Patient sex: M
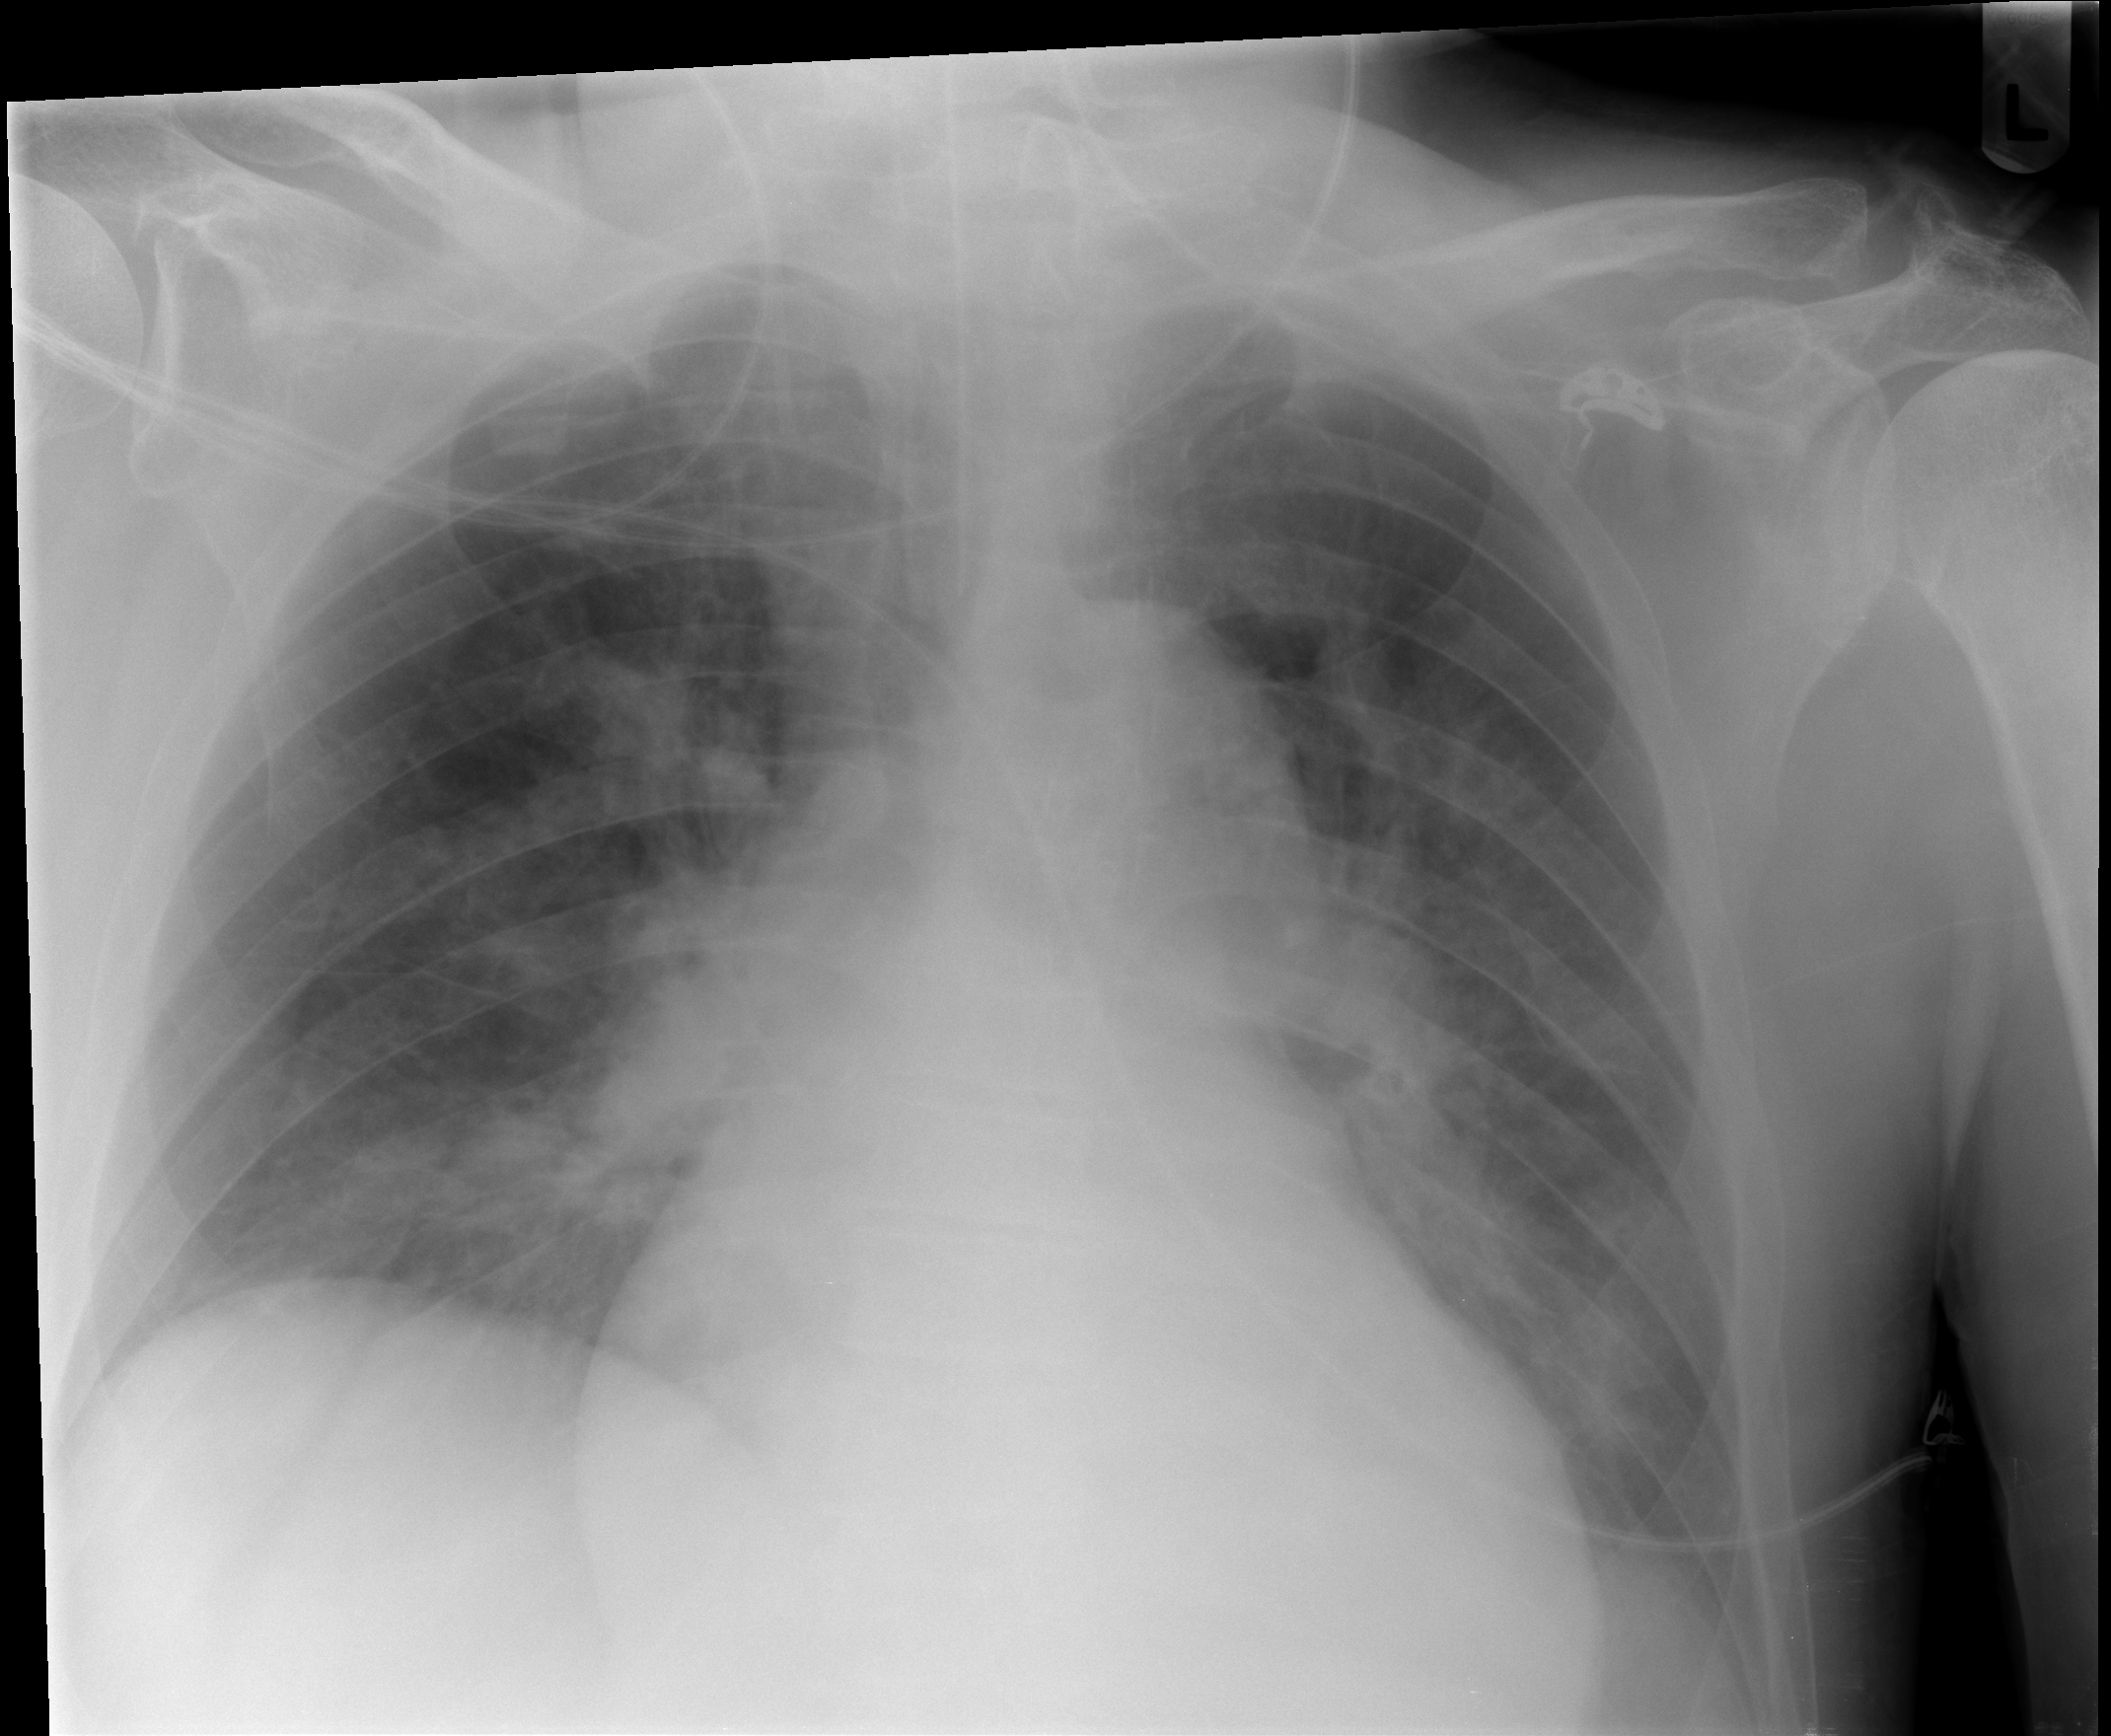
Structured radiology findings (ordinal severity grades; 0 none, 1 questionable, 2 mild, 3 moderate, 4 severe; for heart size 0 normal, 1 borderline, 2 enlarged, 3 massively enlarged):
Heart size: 2
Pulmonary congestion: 1
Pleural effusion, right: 0
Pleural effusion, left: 0
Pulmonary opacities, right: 2
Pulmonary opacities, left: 1
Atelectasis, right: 0
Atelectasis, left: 0